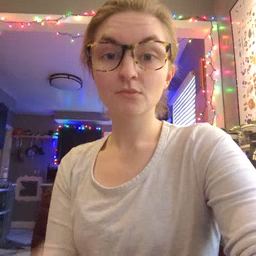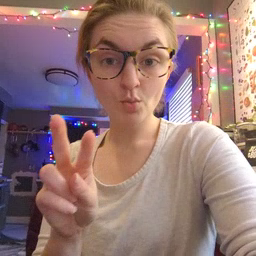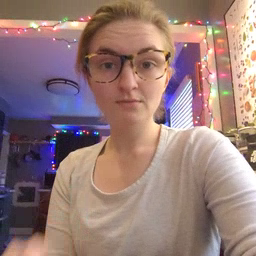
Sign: look